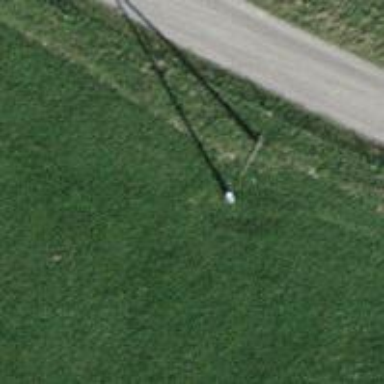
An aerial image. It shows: Power pole.